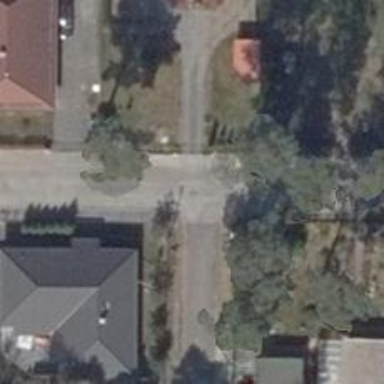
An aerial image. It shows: Driveway leading to service road.